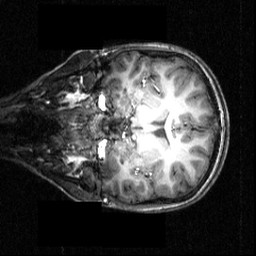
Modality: T1w
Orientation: coronal
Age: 18
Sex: female
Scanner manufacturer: siemens
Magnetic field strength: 3.951 T
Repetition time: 1.5 s
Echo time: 0.00335 s